Interaction volume radius: 5 \u00c5
Interaction volume height: 10 \u00c5
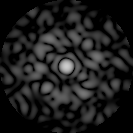
Disorder parameter: 0.8003